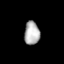
Tissue: prostate
Cell type: T cells
Senescence score: 0.309
Nuclear area (px): 350
Mean DAPI intensity: 177.983